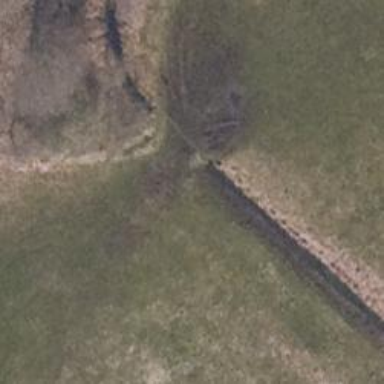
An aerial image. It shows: Culvert tunnel.